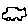
Label: car